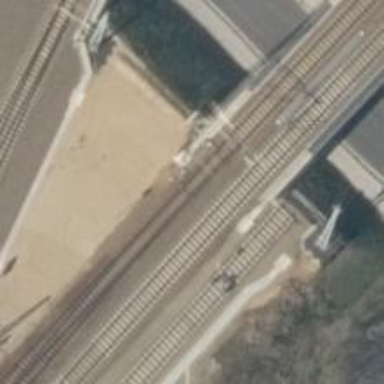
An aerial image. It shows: Milestone along the railway track with catenary mast.